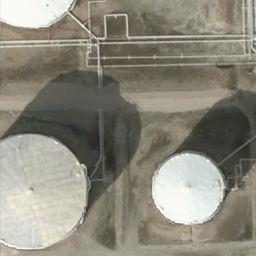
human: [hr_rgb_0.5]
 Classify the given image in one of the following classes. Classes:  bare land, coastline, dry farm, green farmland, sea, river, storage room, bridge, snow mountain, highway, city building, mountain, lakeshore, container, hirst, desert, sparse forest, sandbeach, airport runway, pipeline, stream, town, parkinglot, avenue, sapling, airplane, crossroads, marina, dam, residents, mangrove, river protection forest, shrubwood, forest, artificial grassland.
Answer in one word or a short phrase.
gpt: storage room